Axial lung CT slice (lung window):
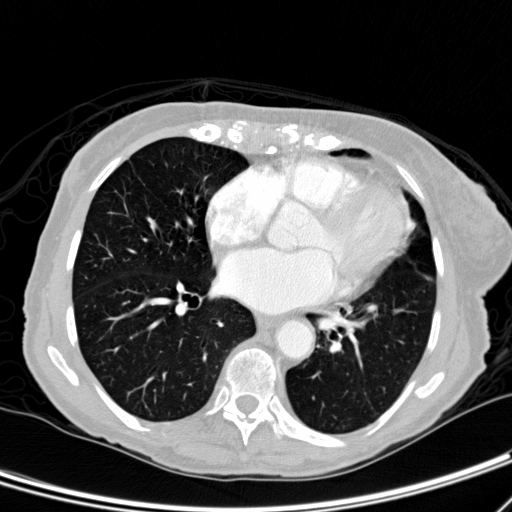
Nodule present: no